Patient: sex M, age 68
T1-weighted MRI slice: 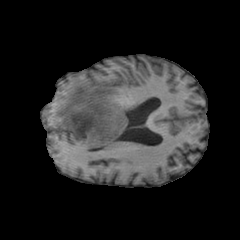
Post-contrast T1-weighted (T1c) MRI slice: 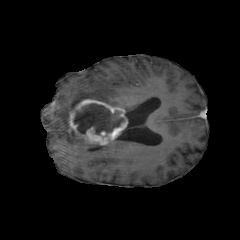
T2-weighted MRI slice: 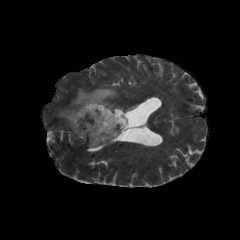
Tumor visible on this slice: yes
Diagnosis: Glioblastoma, IDH-wildtype
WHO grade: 4